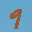
Label: 9